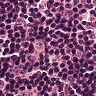
Metastatic tissue present: no